Question: I added UIButton in the last cell of UITableView, and I want to show more cells with click..
'''
- (void)viewDidLoad {
[super viewDidLoad];
rowCount = 15;
dataArray = [[NSMutableArray alloc] init];
for (int i = 0; i < 100; i++) {
NSString *value = [NSString stringWithFormat:@"the value of row is: %d", i +1];
[dataArray addObject:value];
}
}
'''
...
'''
- (NSInteger)tableView:(UITableView *)tableView numberOfRowsInSection:(NSInteger)section
{
return rowCount;
}
- (UITableViewCell *)tableView:(UITableView *)tableView cellForRowAtIndexPath:(NSIndexPath *)indexPath
{
static NSString *idintify = @"Cell";
UITableViewCell *cell = [self.myTable dequeueReusableCellWithIdentifier:idintify];
[cell.textLabel setText:dataArray[indexPath.row]];
if (indexPath.row == rowCount -1) {
UIButton *button = [[UIButton alloc] initWithFrame:CGRectMake(0, 0, self.myTable.frame.size.width, 44)];
[button addTarget:self action:@selector(cellButtonClicked) forControlEvents:UIControlEventTouchUpInside];
[button setBackgroundColor:[UIColor yellowColor]];
[button setTitleColor:[UIColor blackColor] forState:UIControlStateNormal];
[button setTitle:@"Show more..." forState:UIControlStateNormal];
[cell addSubview:button];
}
return cell;
}
'''
...
'''
- (void)cellButtonClicked
{
if (rowCount +10 >= dataArray.count) {
rowCount = dataArray.count;
} else {
rowCount += 10;
}
[self.myTable reloadData];
NSLog(@"%ld", (long)rowCount);
}
'''
At beginning its work properly, But when I scrolled the table the cell did not changed!

I want to show the button at last cell
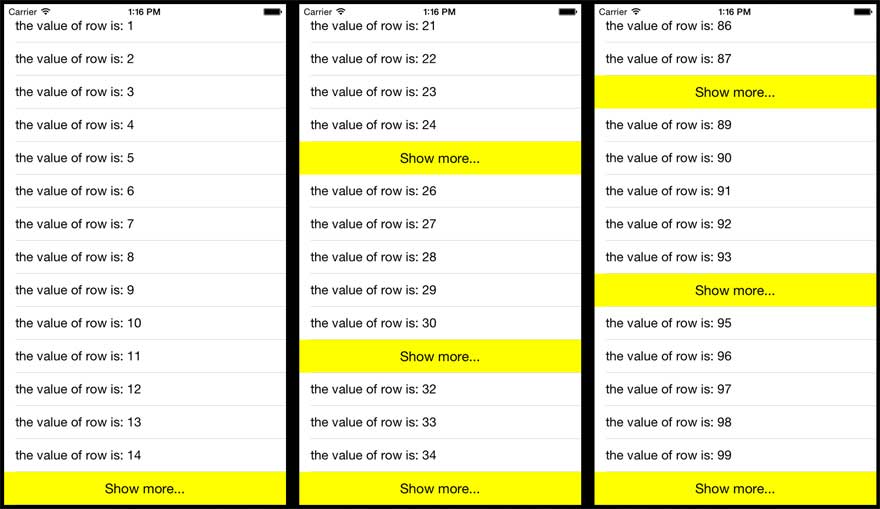
Answer: Cells in a table view are reused when the user scrolls. When you add a button to an instance of your cell prototype and don't remove it, the button remains, even if the cell is used at another index later. This results in what you have on your screenshots.
You should create two cell prototypes in the interface builder and your cellForRow:atIndexPath: should look something like this:
'''
- (UITableViewCell *)tableView:(UITableView *)tableView cellForRowAtIndexPath:(NSIndexPath *)indexPath
{
// Return cell with data
if (indexPath.row < dataArray.count) {
UITableViewCell *cell = [self.myTable dequeueReusableCellWithIdentifier:@"cell_prototype_1"];
[cell.textLabel setText:dataArray[indexPath.row]];
return cell;
}
// If it's the last index, return cell with button
else {
UITableViewCell *cell = [self.myTable dequeueReusableCellWithIdentifier:@"cell_prototype_2"];
return cell;
}
// This won't get called
return [UITableViewCell new];
}
'''